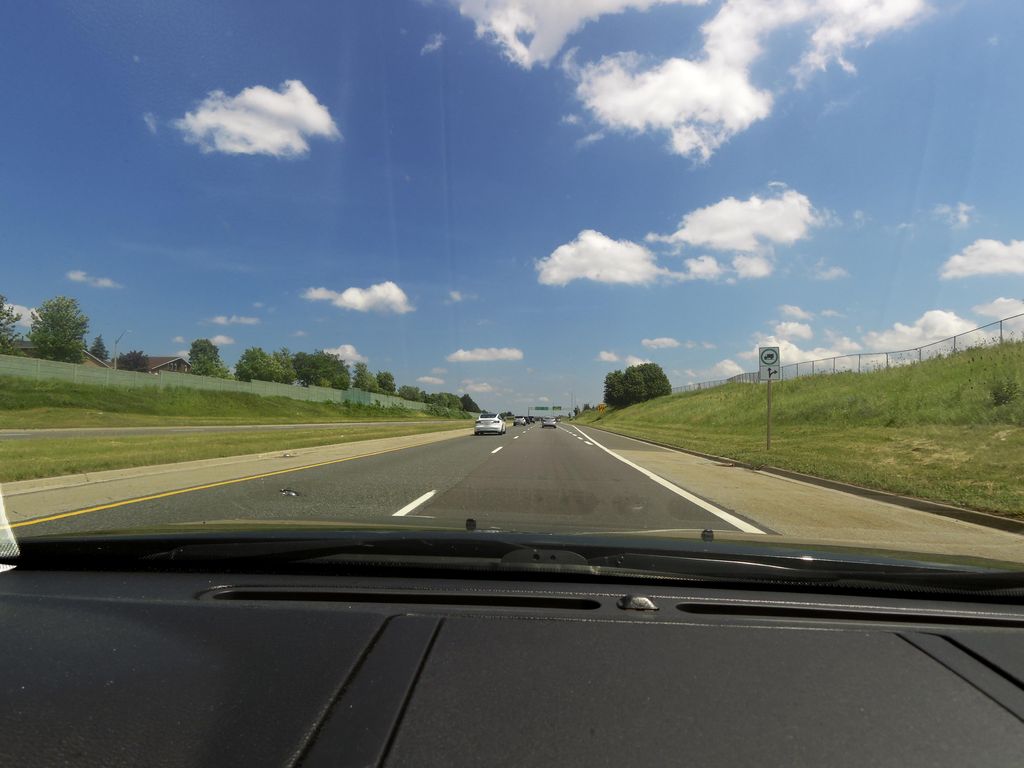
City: hamilton